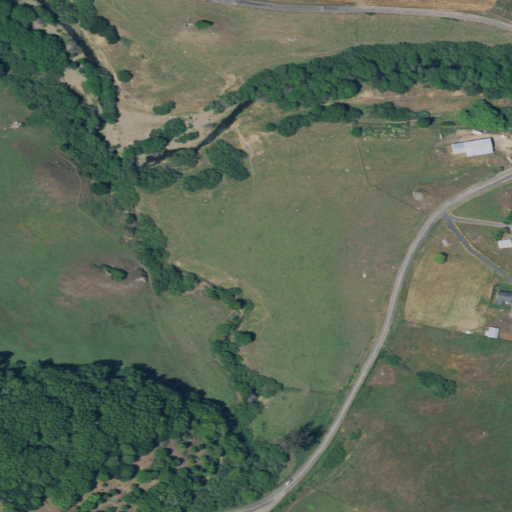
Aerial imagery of valley in California named Verde Canyon containing shrub, grassland, open development, herbaceous wetlands, evergreen forest, and low intensity development